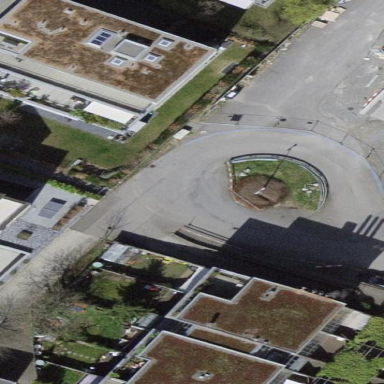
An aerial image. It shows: Residential road that intersects with roundabout.